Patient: sex M, age 52
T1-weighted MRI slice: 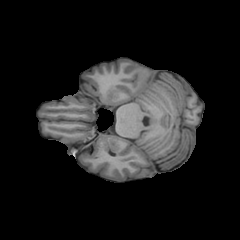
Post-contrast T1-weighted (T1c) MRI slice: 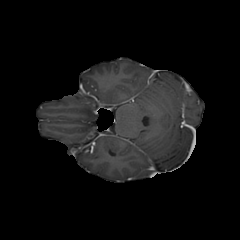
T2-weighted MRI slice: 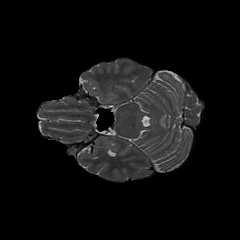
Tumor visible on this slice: no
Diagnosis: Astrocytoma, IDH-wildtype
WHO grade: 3